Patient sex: M
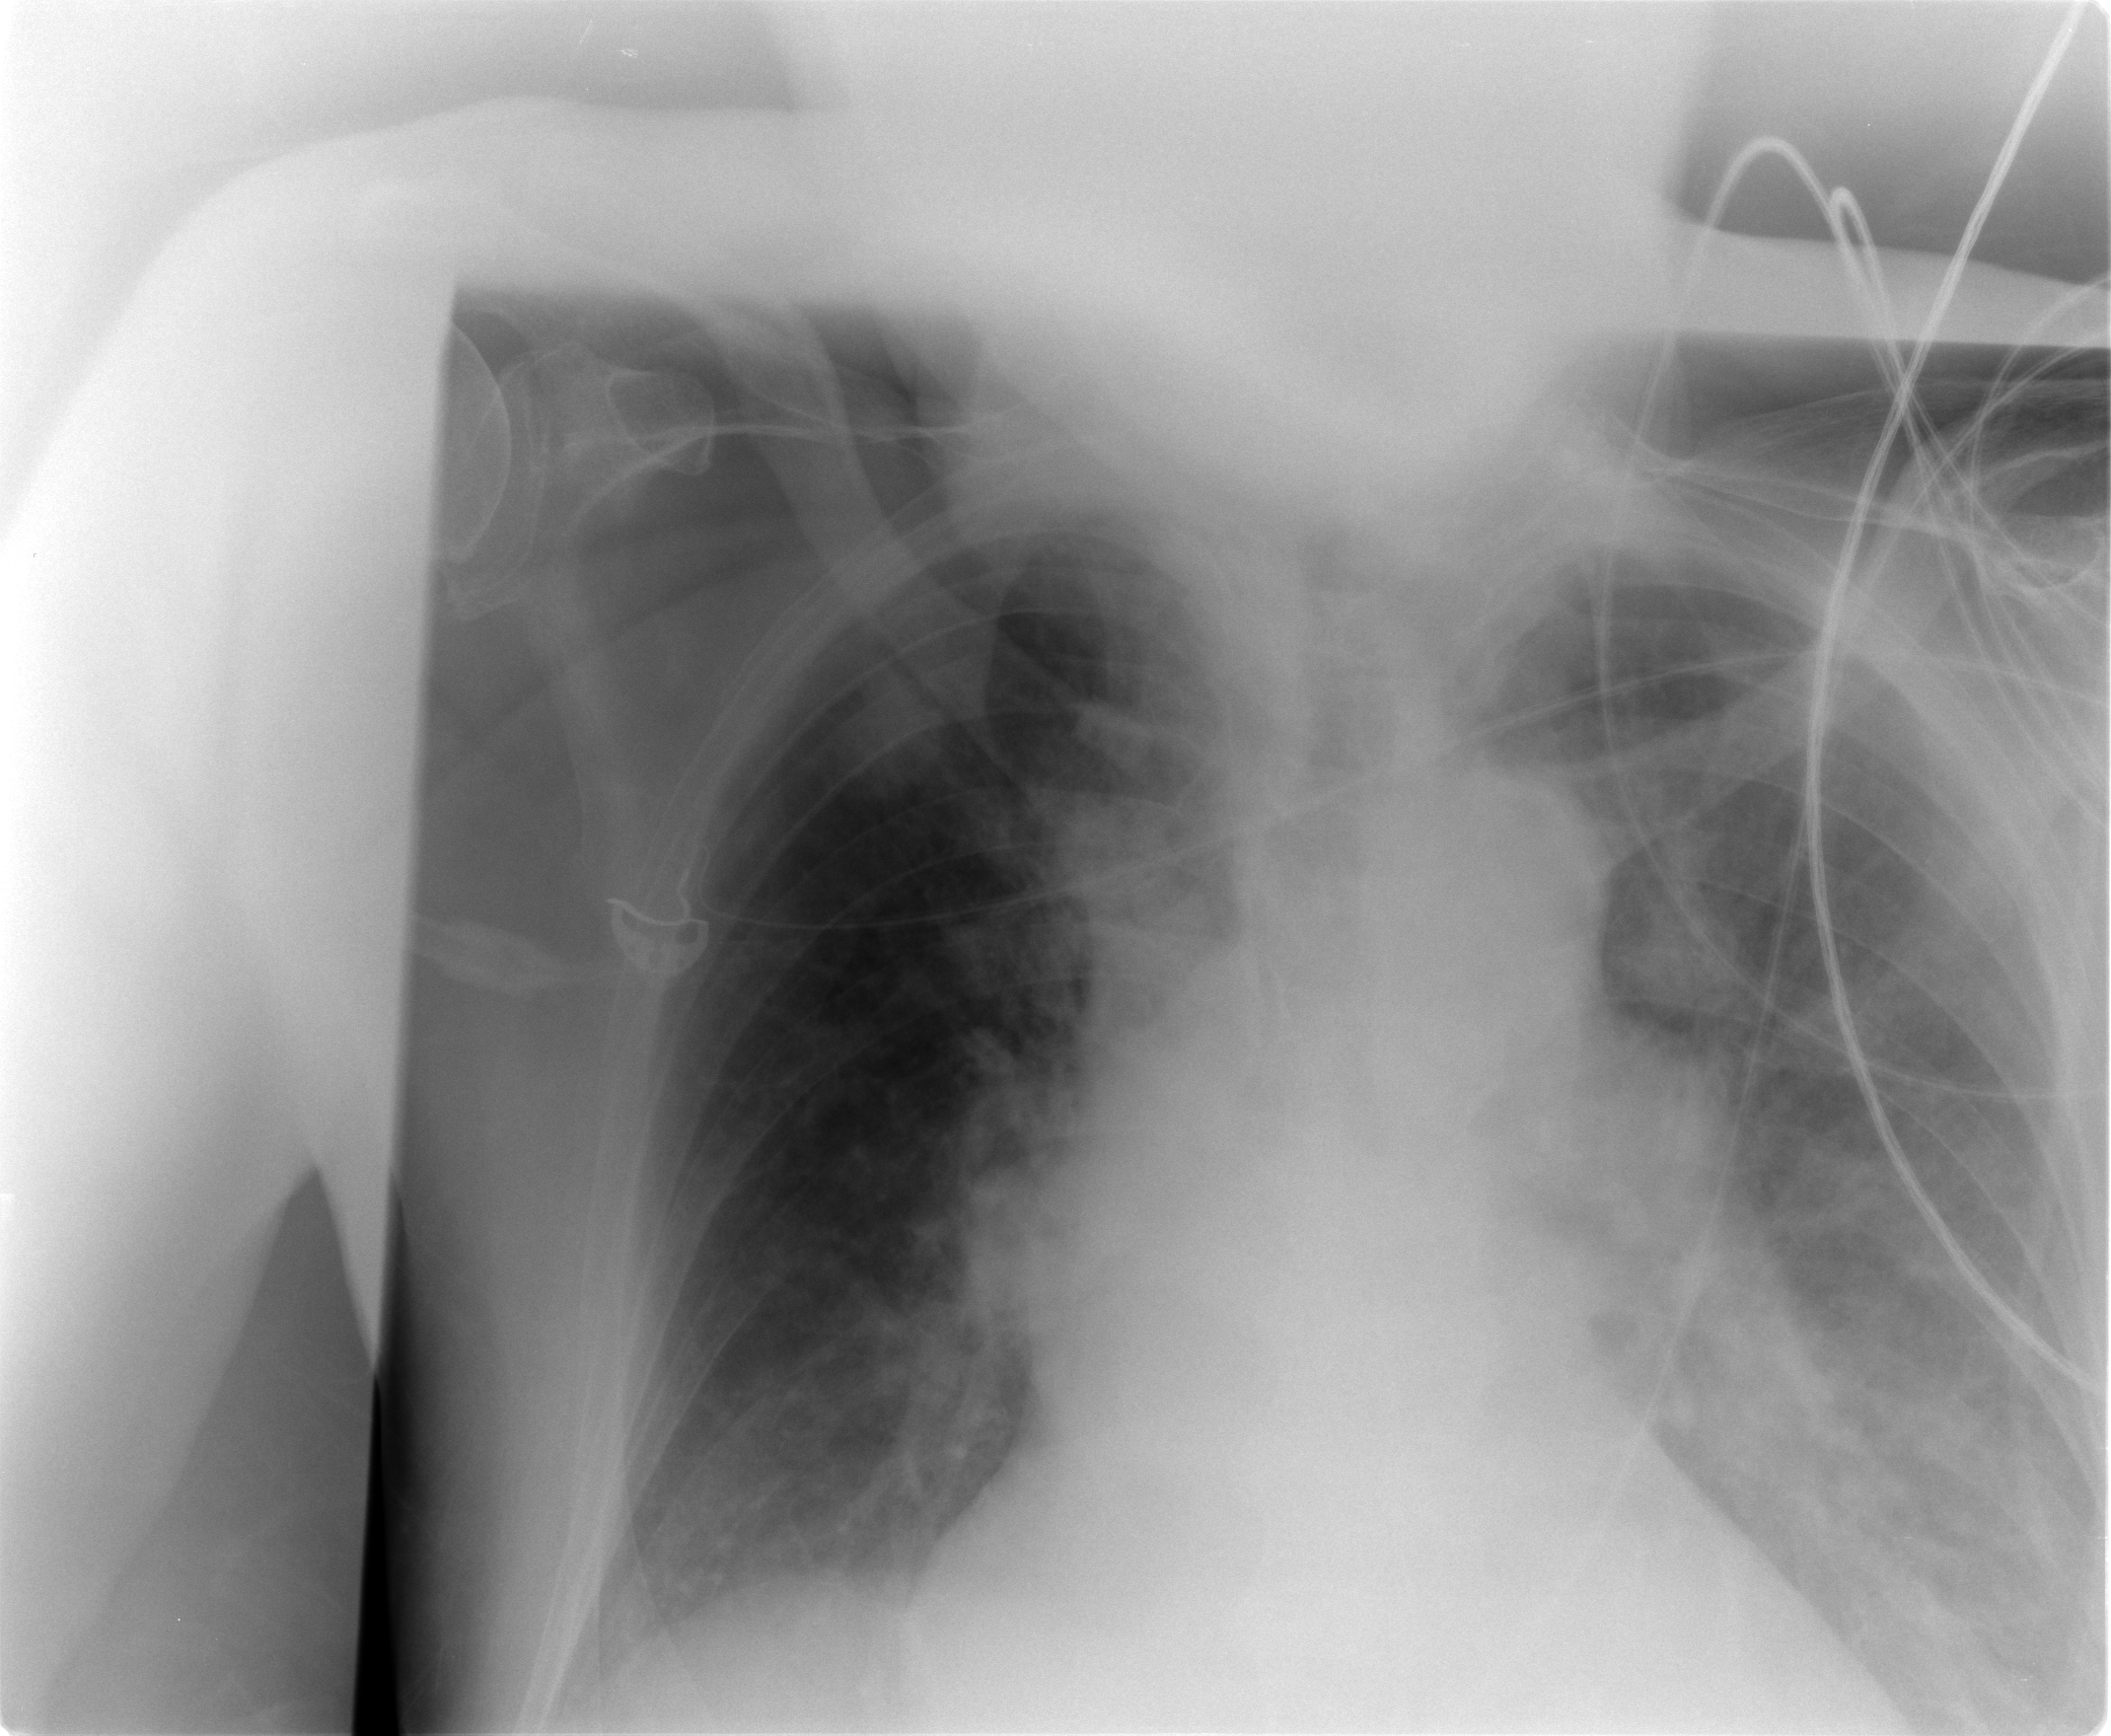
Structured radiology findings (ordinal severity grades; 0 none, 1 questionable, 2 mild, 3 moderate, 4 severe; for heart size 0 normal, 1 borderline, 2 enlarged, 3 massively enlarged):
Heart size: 2
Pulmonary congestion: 3
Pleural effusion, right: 0
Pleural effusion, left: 0
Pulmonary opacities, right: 0
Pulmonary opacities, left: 3
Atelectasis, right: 2
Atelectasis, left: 2